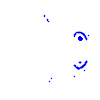
Particle: pion